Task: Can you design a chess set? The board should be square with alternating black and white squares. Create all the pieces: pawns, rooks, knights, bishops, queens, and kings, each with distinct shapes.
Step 1838:
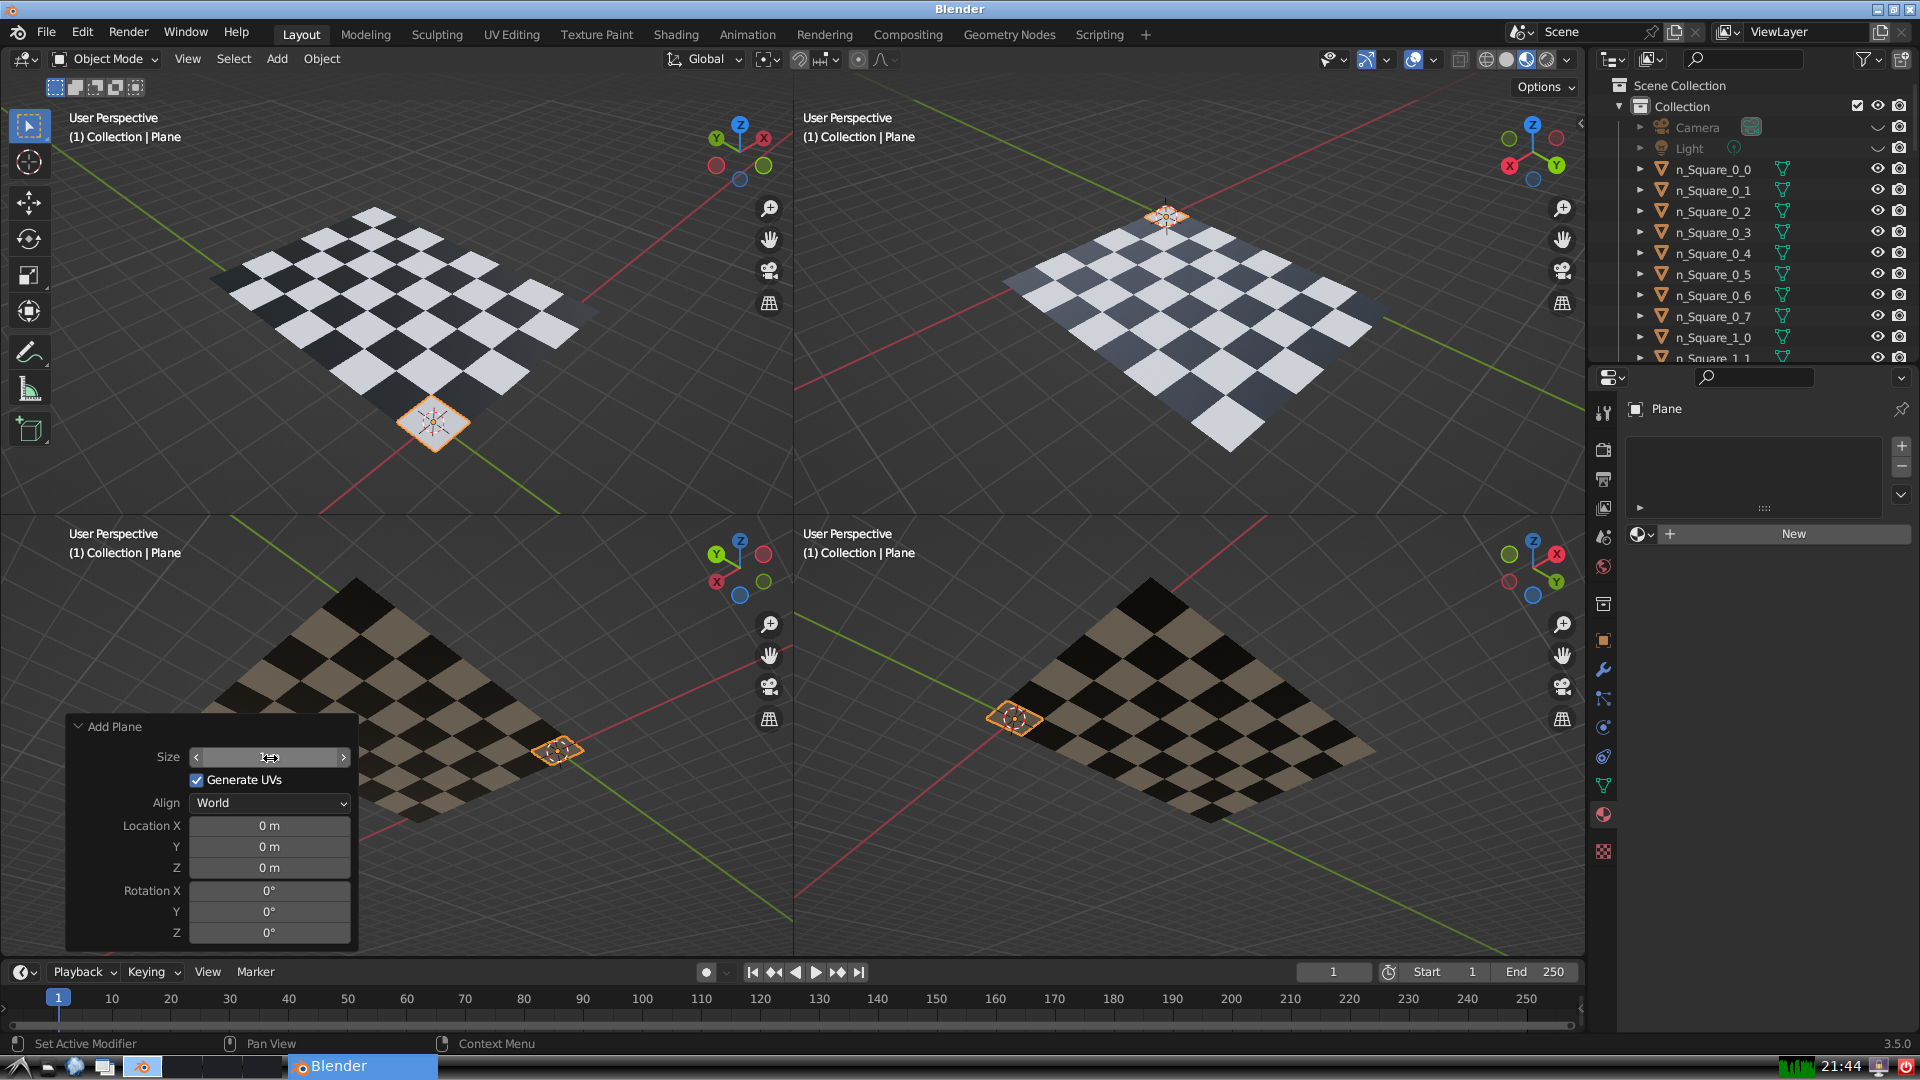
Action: {"mouse_move": [960, 540]}